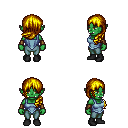
a pixel art fantasy rpg character, female body template, orc, green skin, blue vest, teal pants, blonde left-swept hairstyle, leather bracers, black shoes, four views (front, back, left, right), 2x2 character sprite sheet, small pixel art, hard edges, no anti-aliasing